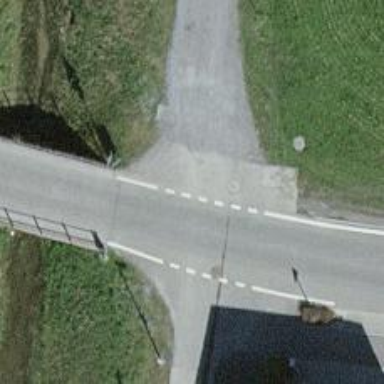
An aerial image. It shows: Residential road with asphalt surface that includes bridge. There is no sidewalk on the bridge.